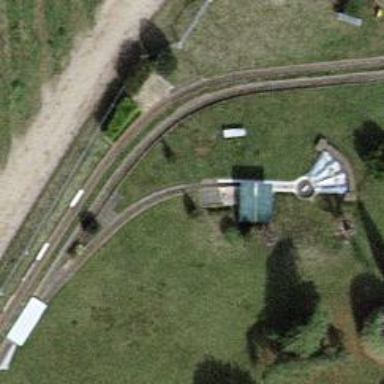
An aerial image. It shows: Miniature railway.